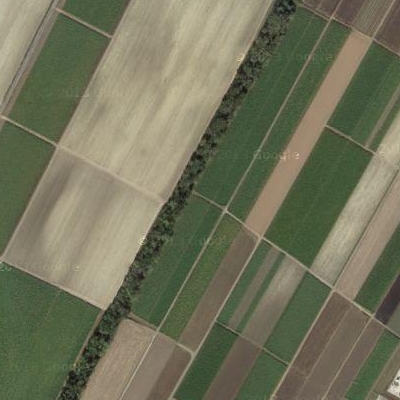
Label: bField